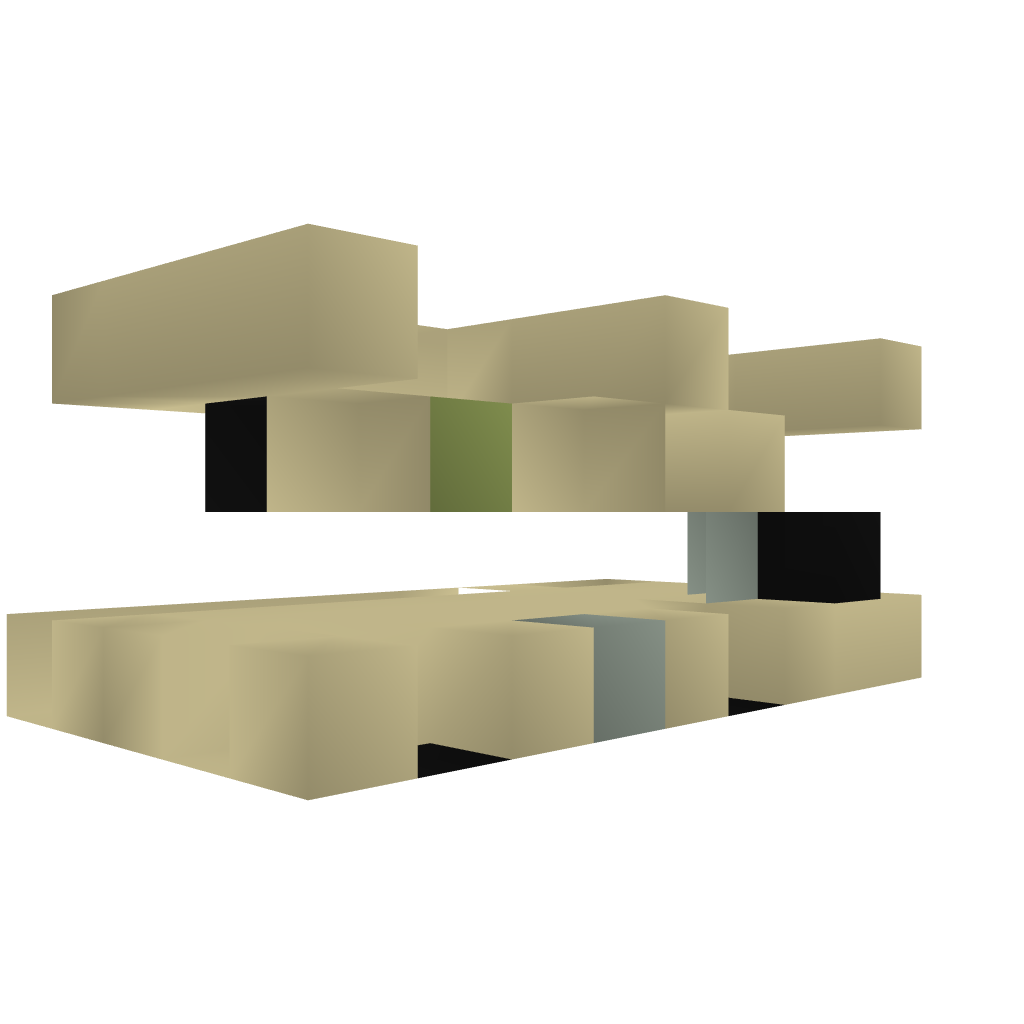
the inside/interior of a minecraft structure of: completely hidden redstone door